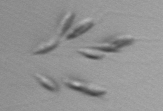
Label: Dinobryon